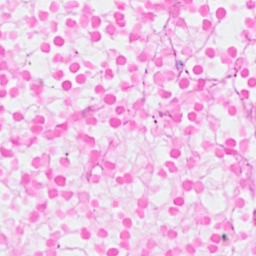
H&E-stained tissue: Breast